Question: I'm using the method posted here
<URL>
(I hope this is not a repost, if it is maybe i'm doing something wrong)
I'm using the perfectly defined RotateRectangle method as follows
'''
public void RotateRectangle(Graphics g, Rectangle r, float angle)
{
using (Matrix m = new Matrix())
{
m.RotateAt(angle, new PointF(r.Left + (r.Width / 2),
r.Top + (r.Height / 2)));
g.Transform = m;
g.DrawRectangle(Pens.Black, r);
g.ResetTransform();
}
}
'''
And then on my drawing i create a label, and a rectangle outside of it
'''
g.DrawString("e/10", fnt2, new SolidBrush(Color.Black), (int)(ecobdesenho / 10) / 2 + esp - 15, esp - 25); //15 para tras, 15 para cima
Rectangle r1 = new Rectangle((int)(ecobdesenho / 10) / 2 + esp - 15, esp - 25, 25, 12);
RotateRectangle(g, r1, 40);
'''

(Notice the rectangle in top left corner)
Am I missing something? Or should I go eat bananas?
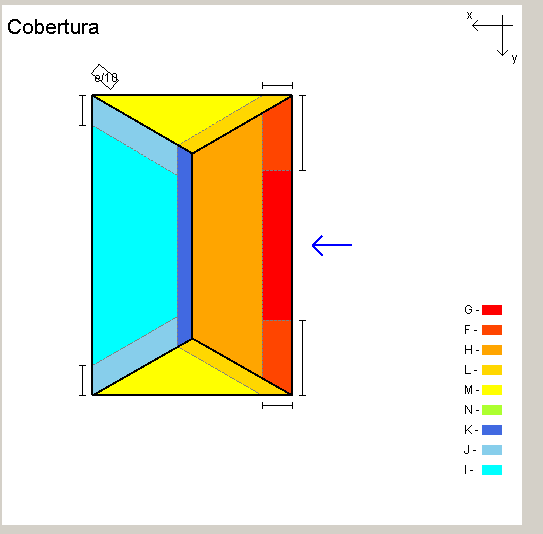
Answer: Your 'RotateRectangle' is not rotating a rectangle of canvas; it's a rotated rectangle.
Everything that's drawn between setting the 'Transform' and the 'ResetTransform' will be drawn rotated.
Therefore, if you want the 'DrawString' to be rotated, you need to put it after you set the Transform, and before you reset it.
'''
using (Matrix m = new Matrix())
{
m.RotateAt(angle, new PointF(r.Left + (r.Width / 2),
r.Top + (r.Height / 2)));
g.Transform = m;
g.DrawString("e/10", fnt2, new SolidBrush(Color.Black), (int)(ecobdesenho / 10) / 2 + esp - 15, esp - 25); //15 para tras, 15 para cima
g.DrawRectangle(Pens.Black, r);
g.ResetTransform();
}
'''